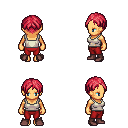
a pixel art fantasy rpg character, female body template, human, tanned skin, white pirate shirt, red pants, ruby red parted hairstyle, maroon shoes, four views (front, back, left, right), 2x2 character sprite sheet, small pixel art, hard edges, no anti-aliasing